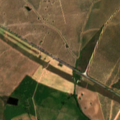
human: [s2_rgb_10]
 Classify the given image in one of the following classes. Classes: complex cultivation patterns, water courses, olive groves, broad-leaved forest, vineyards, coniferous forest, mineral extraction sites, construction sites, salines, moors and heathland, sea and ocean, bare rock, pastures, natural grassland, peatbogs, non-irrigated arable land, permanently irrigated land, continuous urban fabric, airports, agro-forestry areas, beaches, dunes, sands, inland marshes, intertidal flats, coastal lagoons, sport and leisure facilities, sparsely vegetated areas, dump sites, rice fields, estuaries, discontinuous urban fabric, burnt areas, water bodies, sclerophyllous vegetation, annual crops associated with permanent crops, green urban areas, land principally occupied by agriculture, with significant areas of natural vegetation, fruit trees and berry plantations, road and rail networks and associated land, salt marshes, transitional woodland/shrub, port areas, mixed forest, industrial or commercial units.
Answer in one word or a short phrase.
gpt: continuous urban fabric